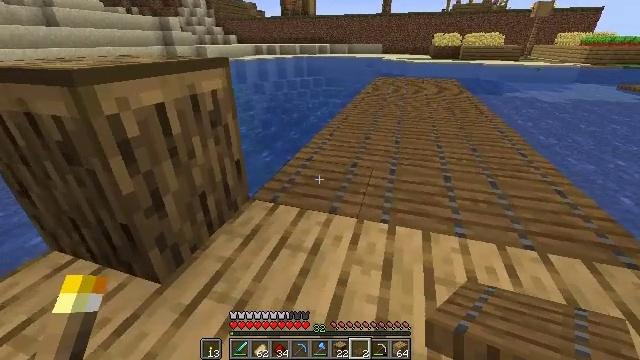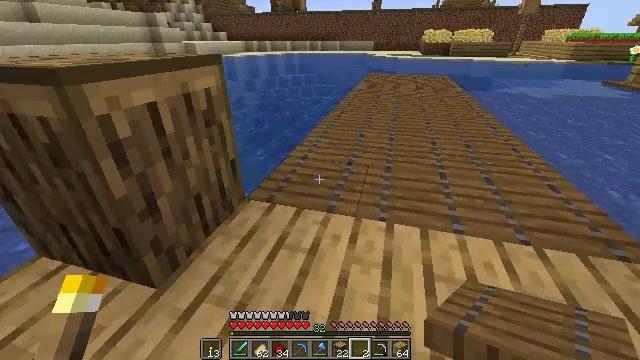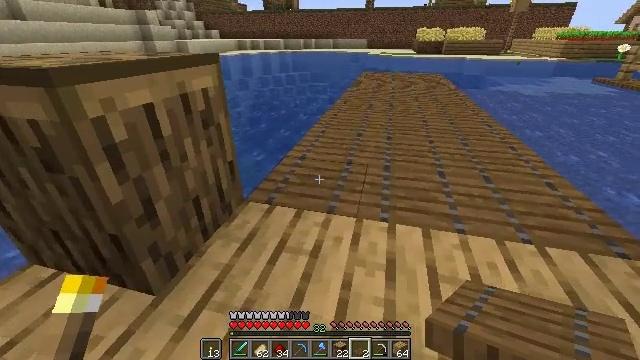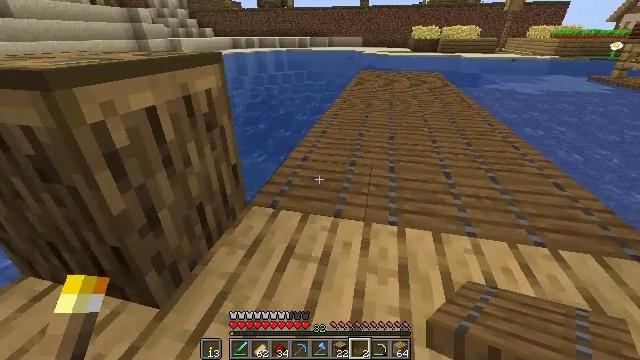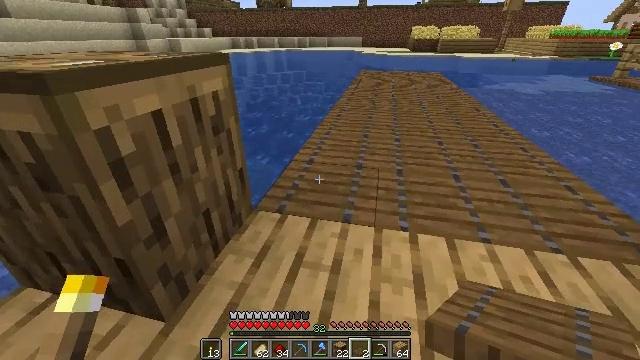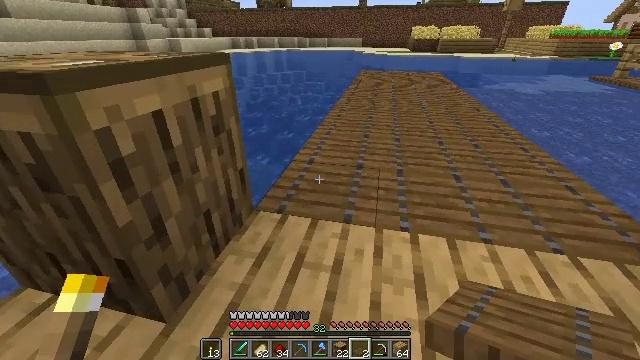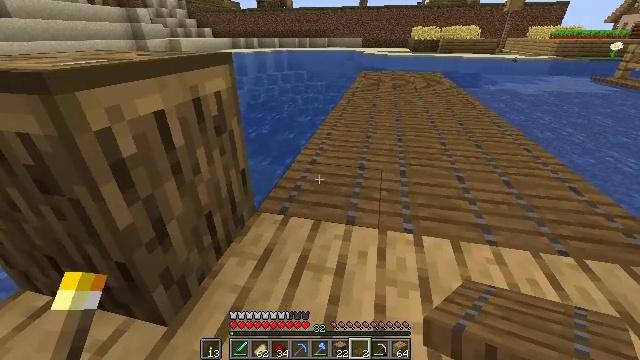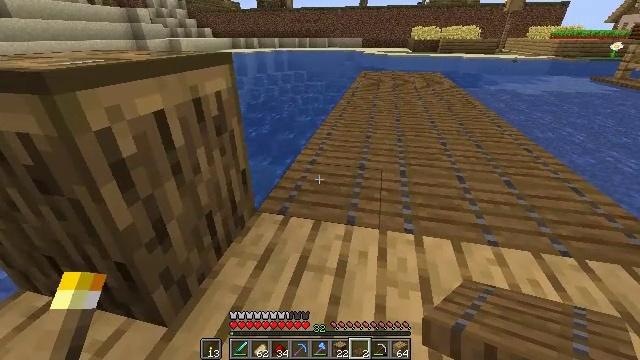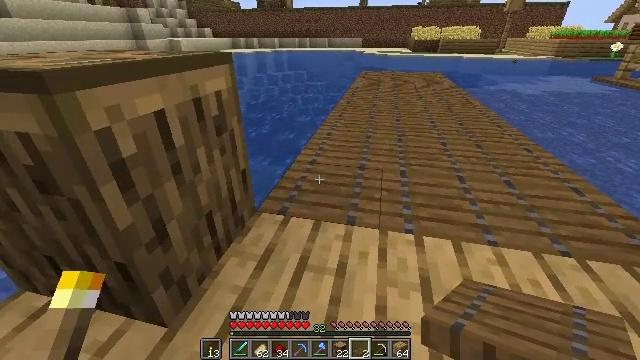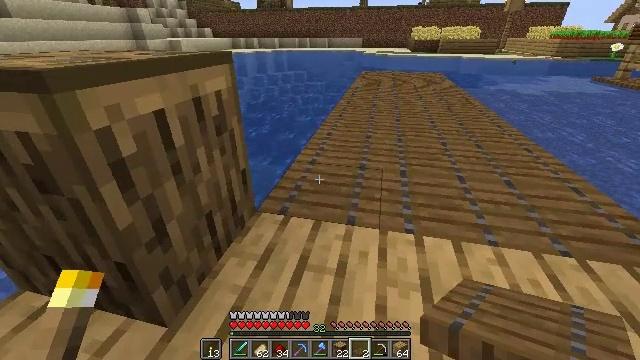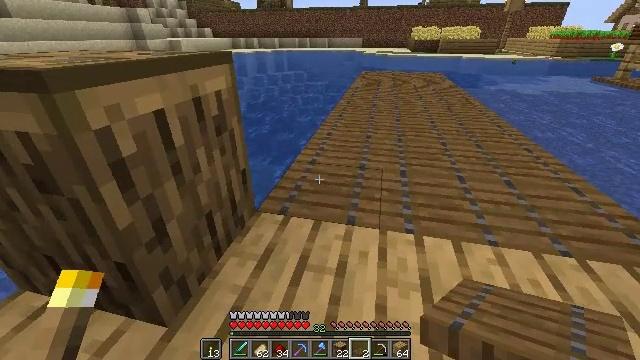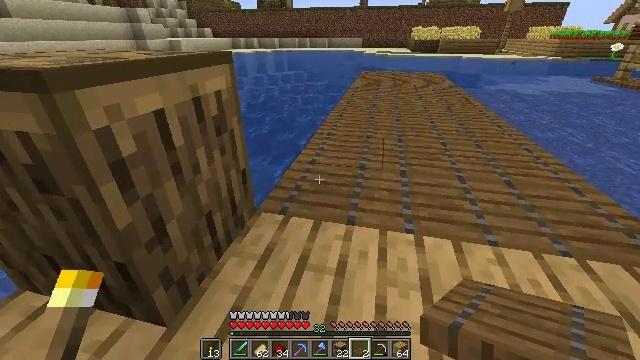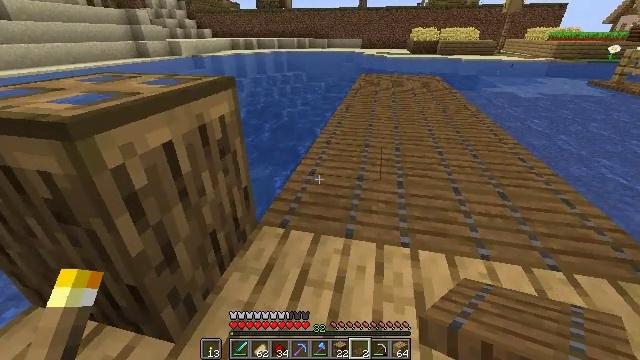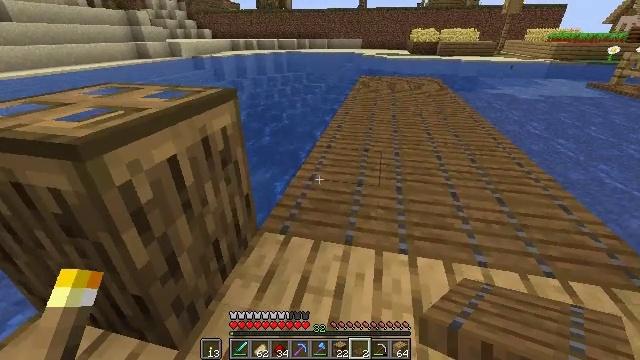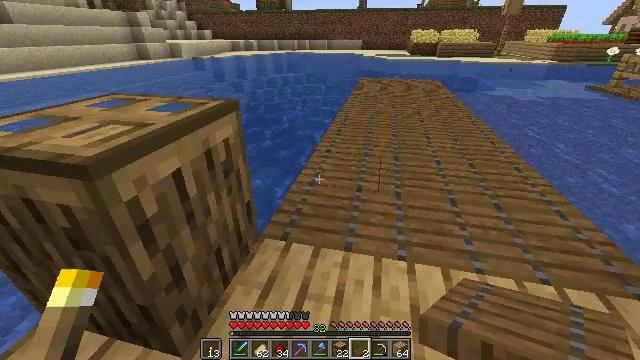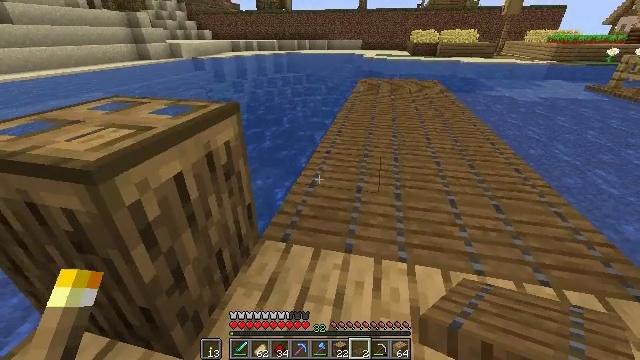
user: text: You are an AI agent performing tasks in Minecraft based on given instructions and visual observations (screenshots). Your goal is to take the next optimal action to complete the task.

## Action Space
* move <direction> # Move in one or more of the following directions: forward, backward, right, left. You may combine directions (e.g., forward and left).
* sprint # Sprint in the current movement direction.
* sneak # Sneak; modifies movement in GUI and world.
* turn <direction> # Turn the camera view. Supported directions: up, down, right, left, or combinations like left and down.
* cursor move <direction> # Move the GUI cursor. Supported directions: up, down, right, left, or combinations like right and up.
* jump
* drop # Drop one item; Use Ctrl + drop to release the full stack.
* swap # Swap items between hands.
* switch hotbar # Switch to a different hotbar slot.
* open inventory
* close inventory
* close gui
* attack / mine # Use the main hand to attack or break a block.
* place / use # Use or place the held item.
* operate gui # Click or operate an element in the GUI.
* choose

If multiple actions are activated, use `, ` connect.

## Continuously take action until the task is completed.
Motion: motion action
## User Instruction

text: Collect the oak trapdoor for re-use.
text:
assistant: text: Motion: move forward and move left, sneak, turn right
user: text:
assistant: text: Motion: move forward and move left, sneak, turn right
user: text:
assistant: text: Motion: move forward and move left, sneak, turn right
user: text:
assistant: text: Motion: sneak
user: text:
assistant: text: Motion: sneak
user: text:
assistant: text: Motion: sneak
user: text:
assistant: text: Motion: sneak
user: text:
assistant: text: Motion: sneak
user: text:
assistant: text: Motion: sneak
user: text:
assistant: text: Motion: sneak
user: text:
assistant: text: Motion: no_op
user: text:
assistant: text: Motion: no_op
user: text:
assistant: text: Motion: no_op
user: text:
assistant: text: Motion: no_op
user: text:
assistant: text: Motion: move left
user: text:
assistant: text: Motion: move left
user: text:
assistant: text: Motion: move left
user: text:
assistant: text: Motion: move left
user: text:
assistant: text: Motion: move left
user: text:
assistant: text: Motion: move left, turn right
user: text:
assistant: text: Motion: move left
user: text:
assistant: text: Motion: move left, turn right
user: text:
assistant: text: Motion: turn right
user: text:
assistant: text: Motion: turn right
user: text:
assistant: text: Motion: no_op
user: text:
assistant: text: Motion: no_op
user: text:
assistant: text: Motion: move forward
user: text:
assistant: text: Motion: move forward
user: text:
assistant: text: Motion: move forward, turn right
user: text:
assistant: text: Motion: turn right